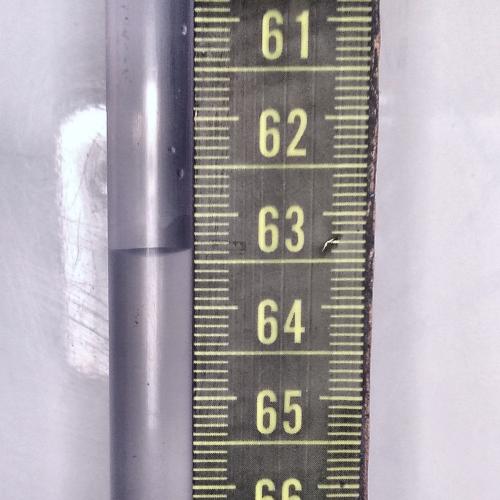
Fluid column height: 63.4 cm